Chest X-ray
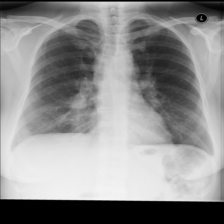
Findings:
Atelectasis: negative
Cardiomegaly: negative
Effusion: negative
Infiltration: negative
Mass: negative
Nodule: negative
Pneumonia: negative
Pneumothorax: negative
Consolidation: negative
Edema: negative
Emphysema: negative
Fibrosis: negative
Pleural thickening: negative
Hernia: negative